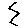
Label: zigzag